Question: I am getting 'FileNotFoundException' when making 'GET' call to REST API. Here HTTP status code I get is '403'.
For 'POST' call I get 'IOException : No authentication challenges found', whereas I pass 'Authorization' header. Here I get HTTP status code '401'.
Look at my <URL> to see the code and logcat screen shot for 'POST' call.
Below I am attaching logcat screen shot for GET call :

1) I have tried using 'Authenticator'.
2) Tried different base64 flags such as NO_WRAP, URL_SAFE, DEFAULT.
3) My simple call to 'www.google.com' works.
4) When I log 'urlConnection.getErrorStream()', last line in image is printed. I don't understand what is that and what does it mean. I have specified 'Content-type' to 'application/json' in header.
I tried using 'Burp' and found that headers "Accept", "Content-type" were different. I used the same as in iOS app. But still it does not work.
1) It always throws an Exception on the line 'in = urlConnection.getInputStream();'.
2) I logged few things and according to it, content-length is 114, which is not null. content-type is 'application/json; charser=utf-8'.
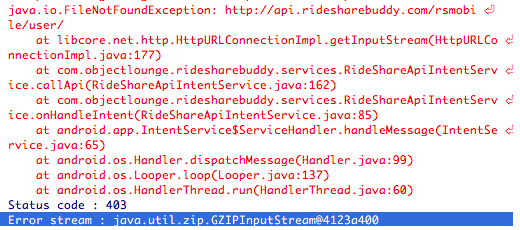
Answer: I solved my problem and it is something I never tried to focus on while solving the problem.
I need not pass 'Authorization' header. The thing is that there are 2 credentials come into the picture. one is server's authorization and second is credentials for 'login' API. In my app, user creates an account and login to it. To authenticate the user I pass credentials to server and server authenticate it.
So when user enters correct credentials then response received is correct. And, in case of wrong credentials, my server passes a error message 'You are not authorized person', which I want to display to user(as in my iOS app). So the problem is here that HTTP status code (in case of wrong credentals) is 401 and that is why I don't receive the message sent by the server (and receive 'No authentication challenges found' message).
The reason why I don't receive server message is that 'HttpUrlConnection don't give server response when HTTP status code is >= 400'.
The only option to get error details in case status code 400 and above is to use 'getErrorStream()' method and using that I was receiving 'No authentication challenges found' message.
Finally, either I had to handle each status code, that is equal and above 400, at client side or I can use 'HttpClient', instead of 'HttpUrlConnection'. And now I am moving to 'HttpClient'.